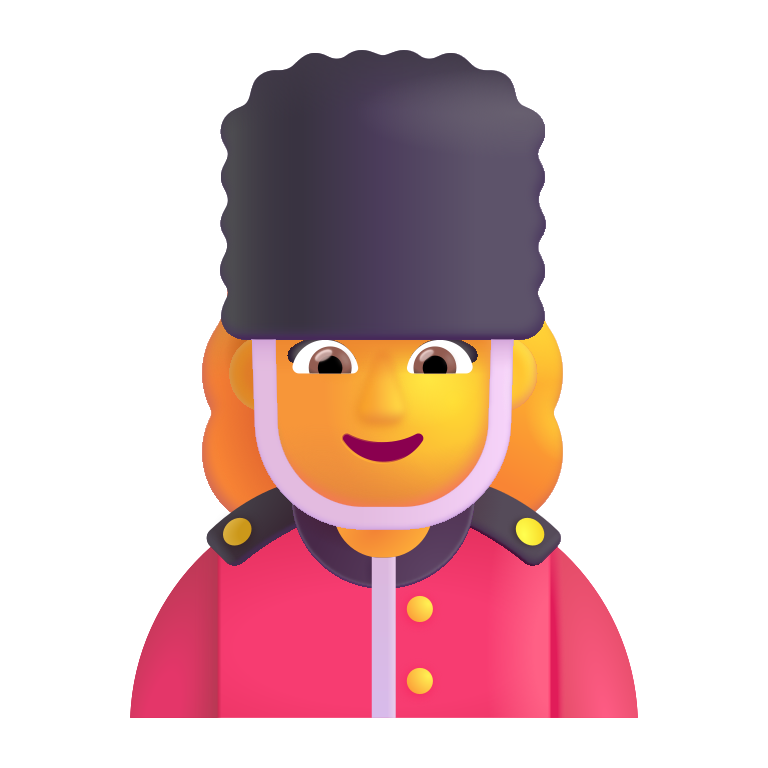
woman guard color default